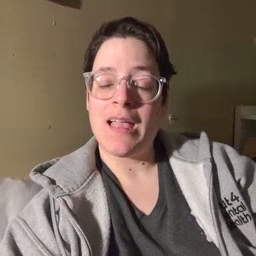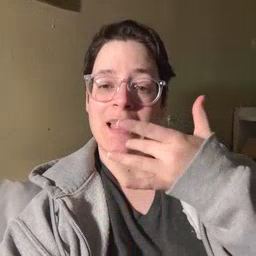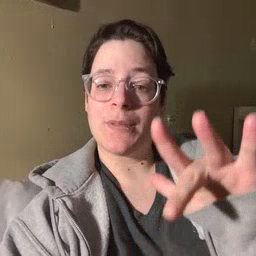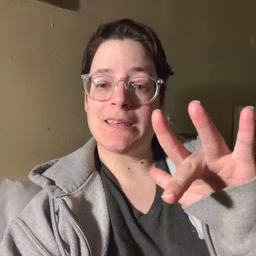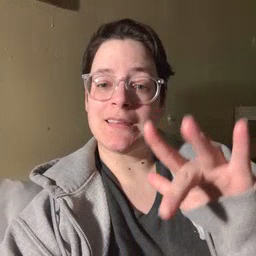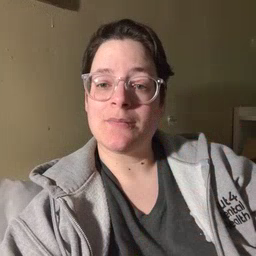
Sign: empty